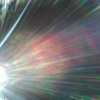
Label: sunburn